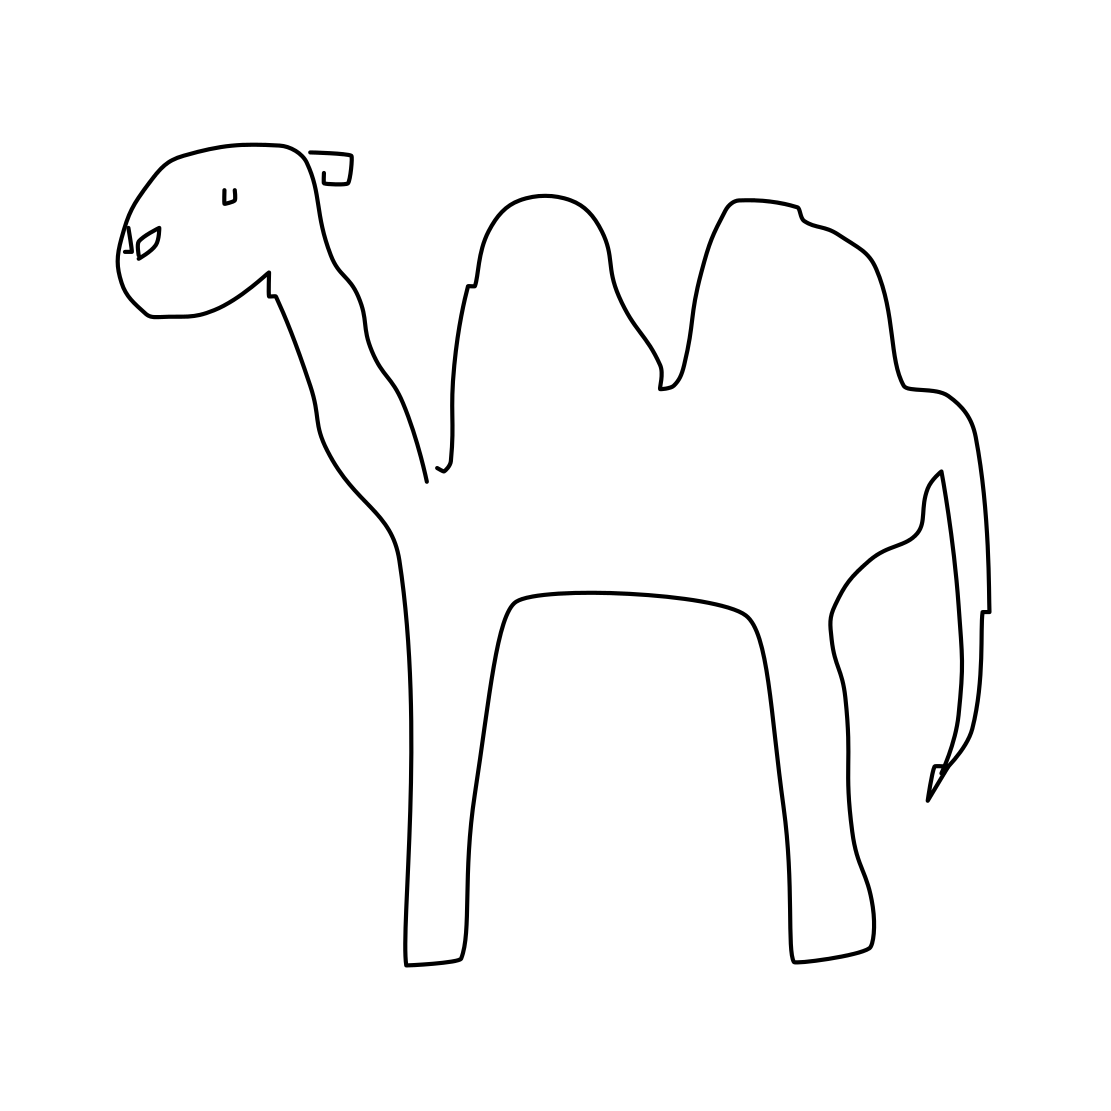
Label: camel